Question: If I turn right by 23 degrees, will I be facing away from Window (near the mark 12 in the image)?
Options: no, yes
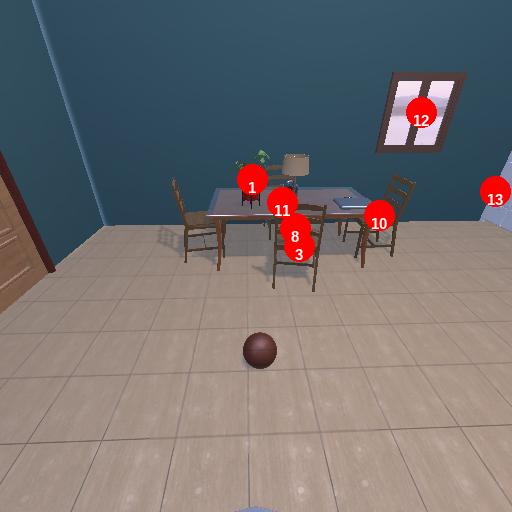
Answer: no